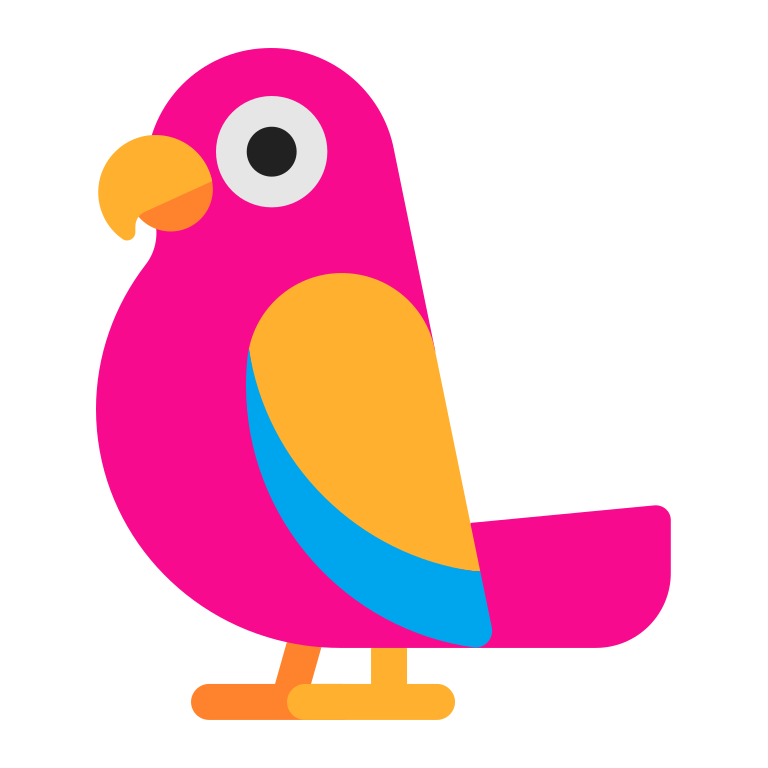
parrot flat